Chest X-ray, PA view. Patient: 66 years old, sex M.
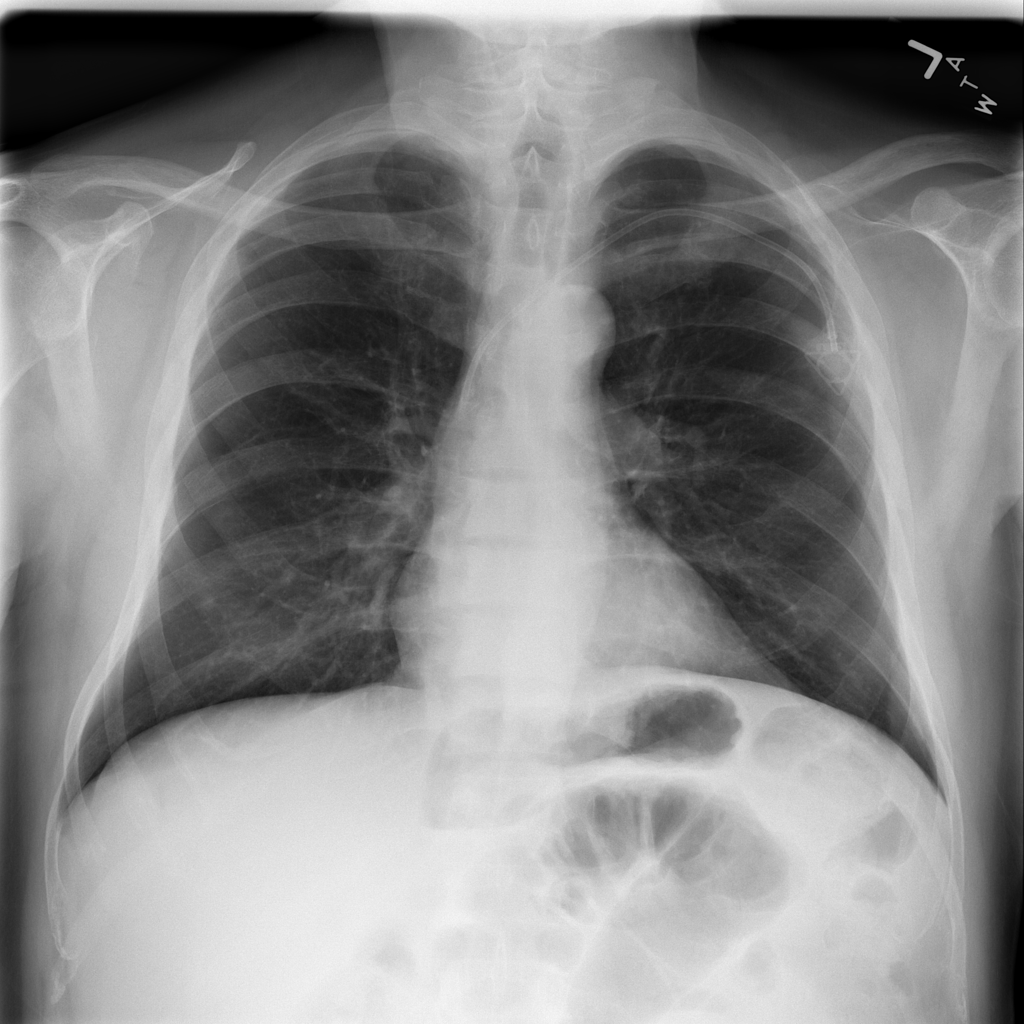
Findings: Nodule